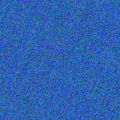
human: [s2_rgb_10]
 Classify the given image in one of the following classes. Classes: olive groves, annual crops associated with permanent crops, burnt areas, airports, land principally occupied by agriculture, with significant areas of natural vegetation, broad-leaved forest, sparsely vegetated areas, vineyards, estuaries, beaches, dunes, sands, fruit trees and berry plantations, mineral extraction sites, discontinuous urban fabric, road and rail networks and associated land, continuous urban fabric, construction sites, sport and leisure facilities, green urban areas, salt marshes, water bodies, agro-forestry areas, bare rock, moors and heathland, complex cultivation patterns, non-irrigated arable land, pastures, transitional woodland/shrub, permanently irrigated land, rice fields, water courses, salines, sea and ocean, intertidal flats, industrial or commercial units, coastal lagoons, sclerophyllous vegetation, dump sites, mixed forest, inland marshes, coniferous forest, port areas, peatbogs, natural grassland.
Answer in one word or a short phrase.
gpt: sea and ocean